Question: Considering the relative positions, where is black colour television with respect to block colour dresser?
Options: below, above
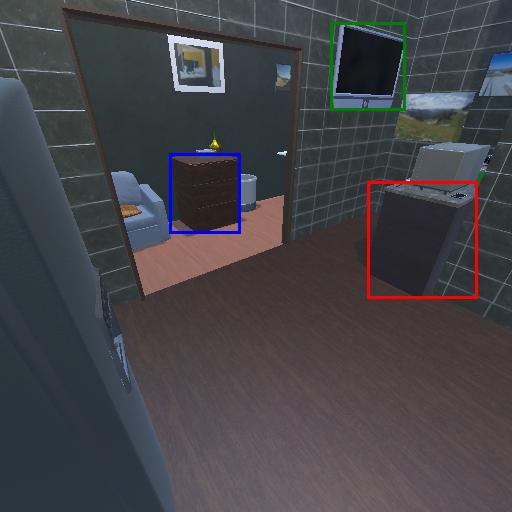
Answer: below